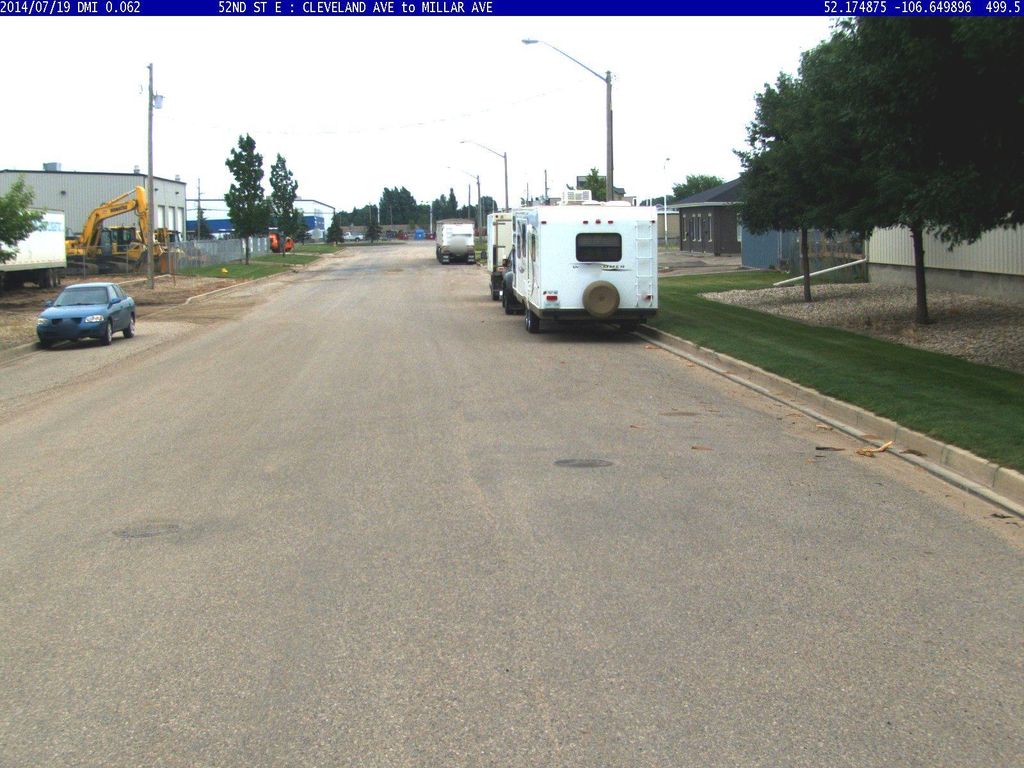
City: saskatoon